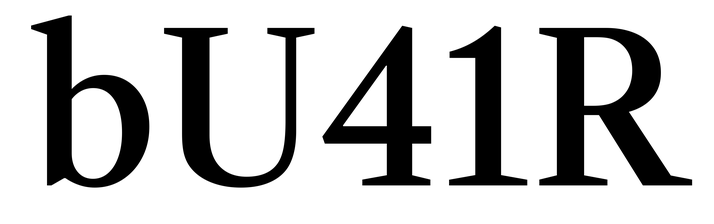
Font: LibreCaslonText_Medium